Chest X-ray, PA view. Patient: 36 years old, sex F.
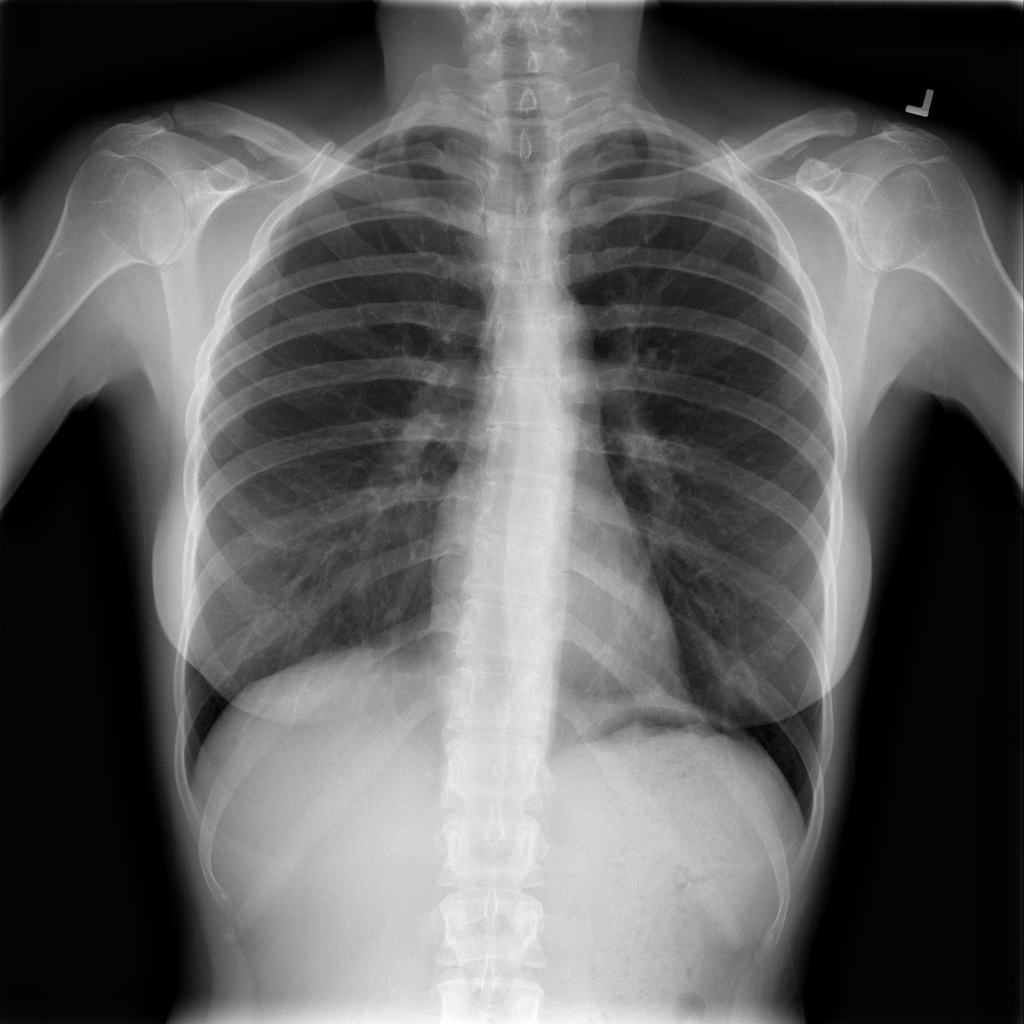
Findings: No Finding